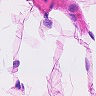
Metastatic tissue present: no